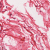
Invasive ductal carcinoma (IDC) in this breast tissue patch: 0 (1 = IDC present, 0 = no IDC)